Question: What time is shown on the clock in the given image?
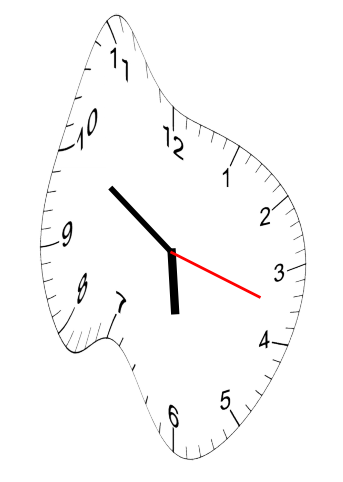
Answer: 05:50:18